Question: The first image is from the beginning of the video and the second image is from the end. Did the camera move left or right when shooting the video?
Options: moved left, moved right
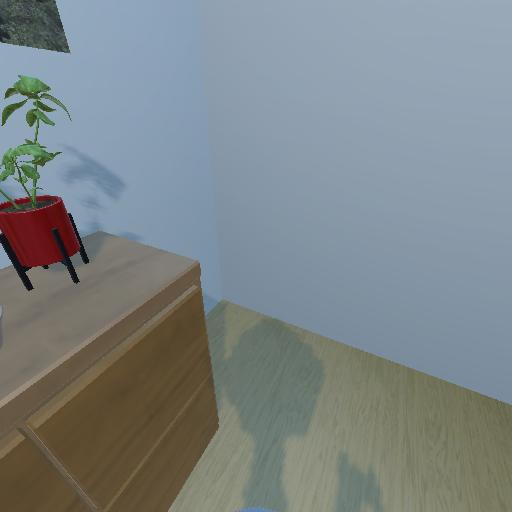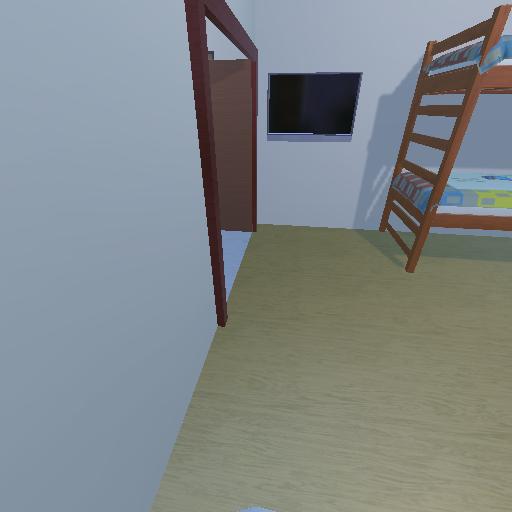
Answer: moved left